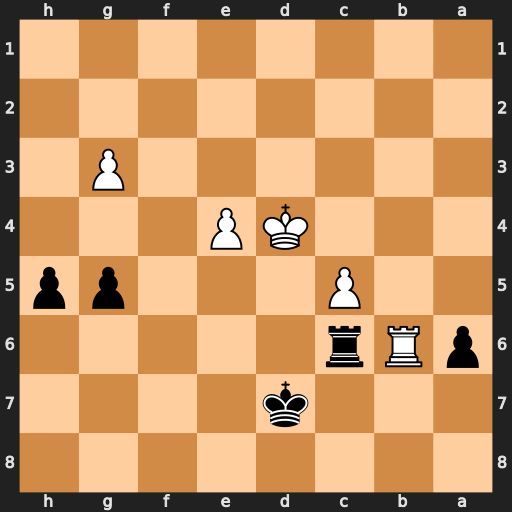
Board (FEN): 8/3k4/pRr5/2P3pp/3KP3/6P1/8/8
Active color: b
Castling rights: -
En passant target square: -
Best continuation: Rxb6 cxb6 Kc6 e5 Kxb6